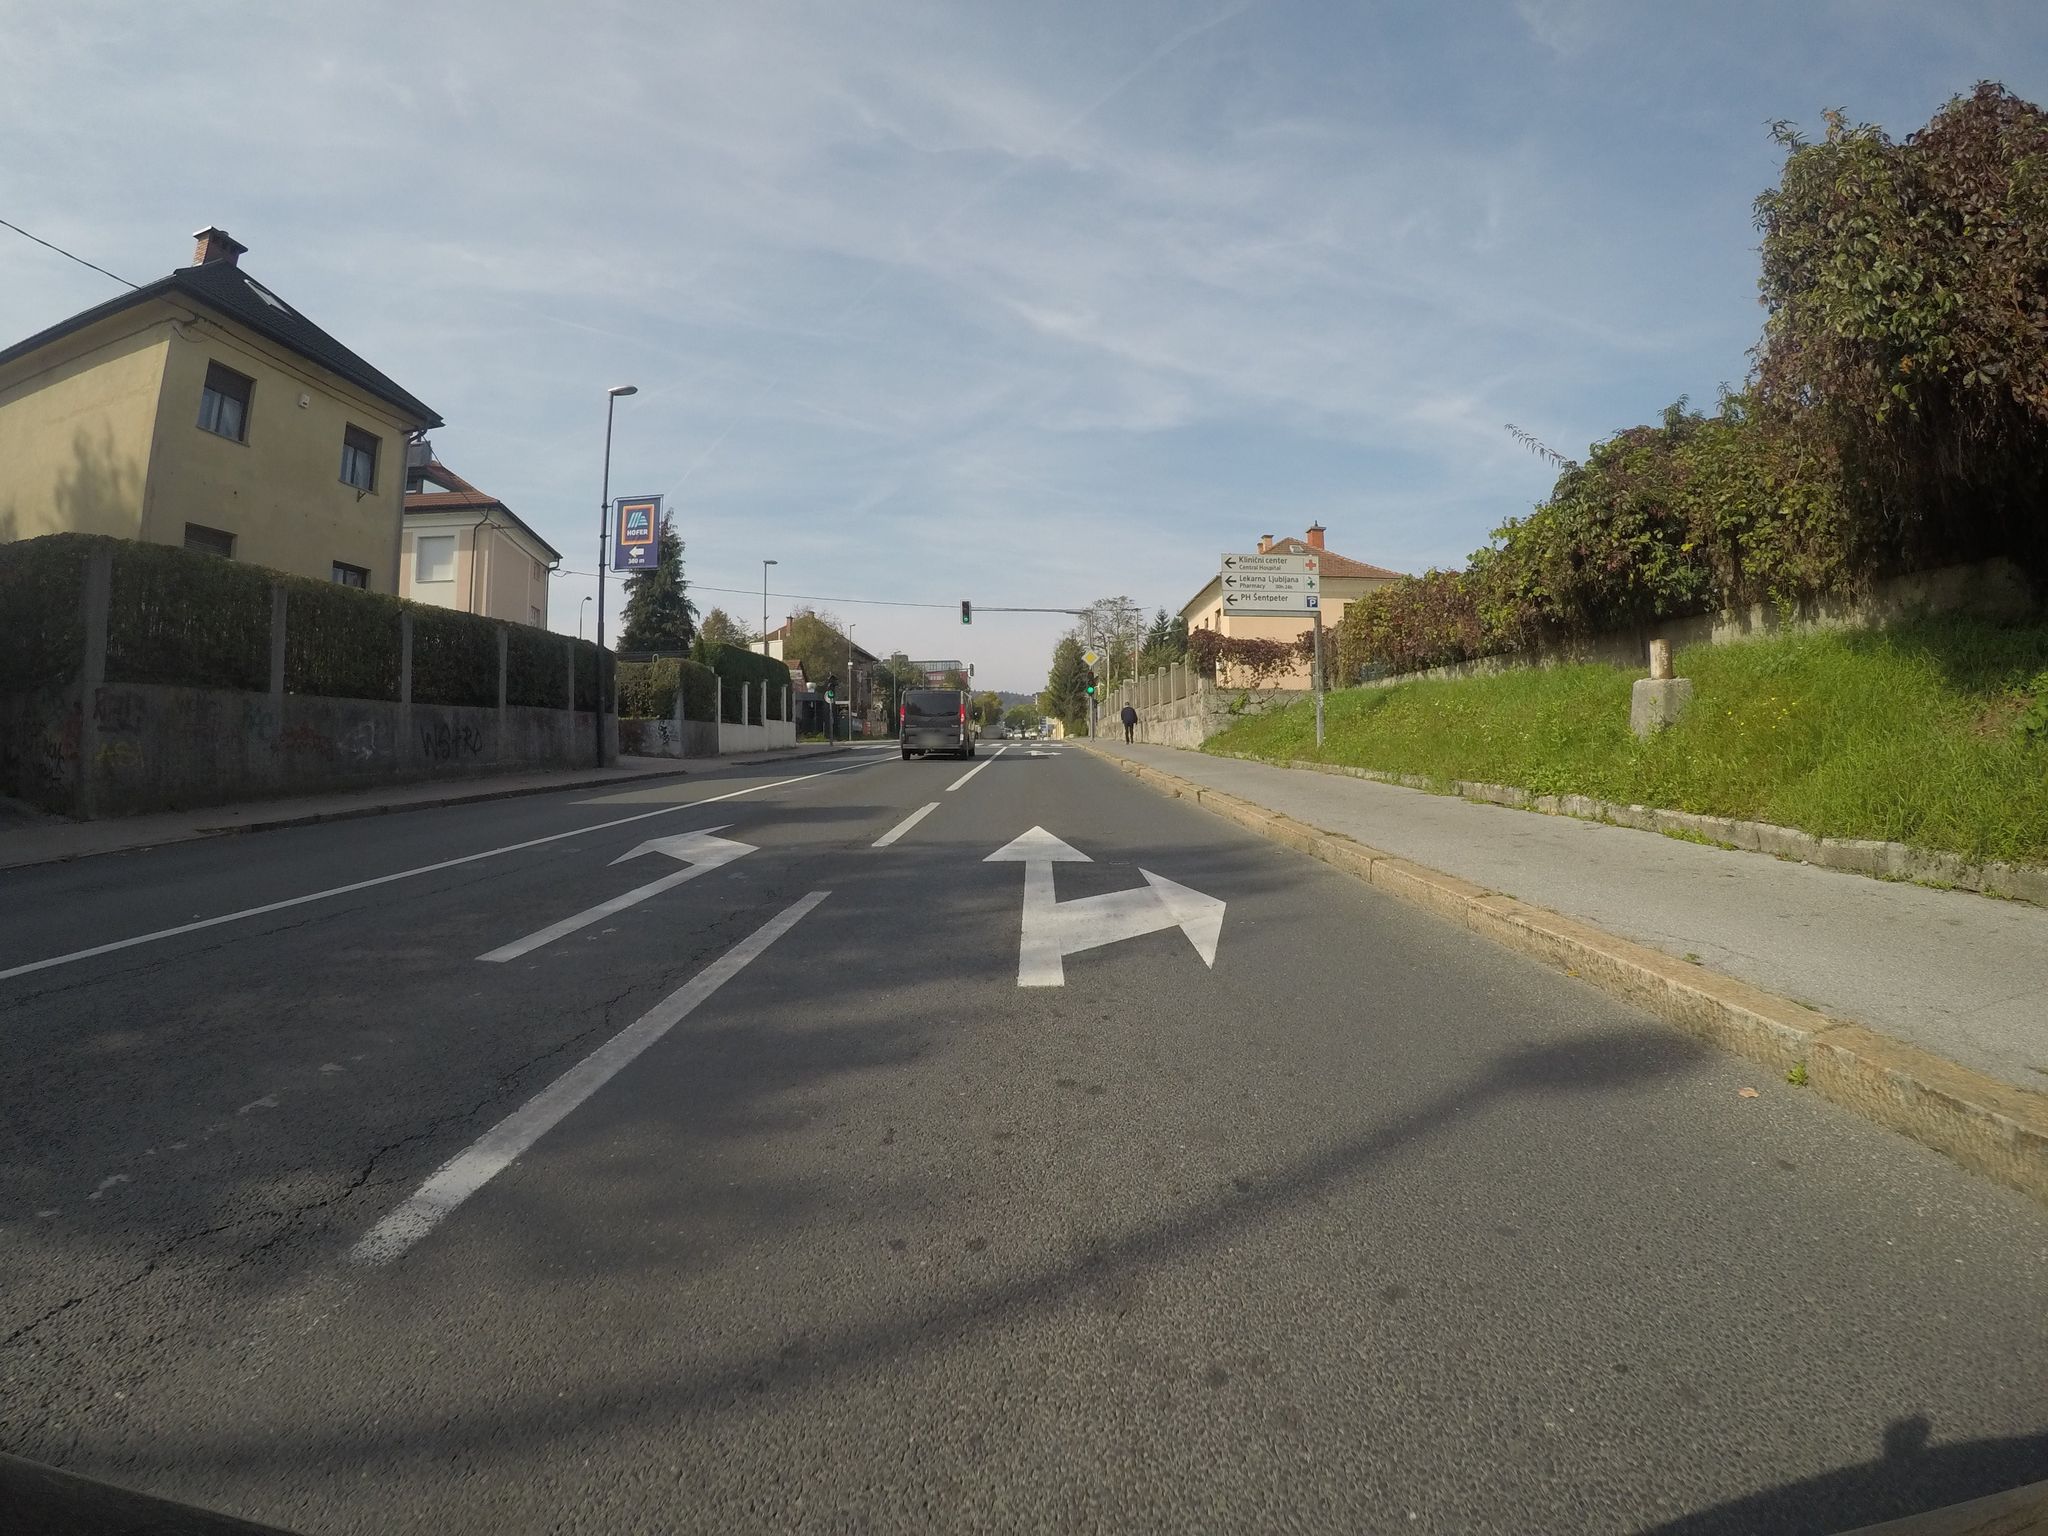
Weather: clear
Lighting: day
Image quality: good
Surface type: cycling surface
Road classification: path
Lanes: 3
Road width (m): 1.5
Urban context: urban centre
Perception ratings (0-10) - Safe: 3.73, Lively: 6.31, Beautiful: 6.99, Boring: 5.41, Depressing: 4.42, Wealthy: 1.29